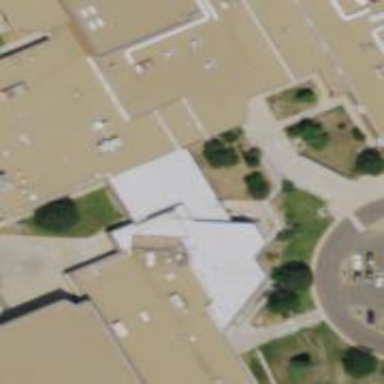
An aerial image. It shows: School building.